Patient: sex F, age 46
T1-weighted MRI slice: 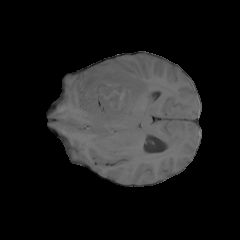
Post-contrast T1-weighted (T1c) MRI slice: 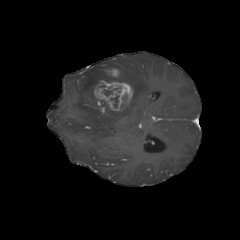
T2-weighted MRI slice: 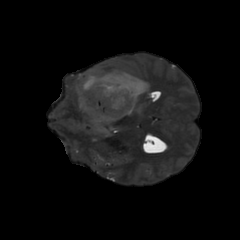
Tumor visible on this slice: yes
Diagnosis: Glioblastoma, IDH-wildtype
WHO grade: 4